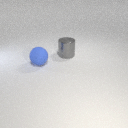
large gray metal cylinder behind large blue rubber sphere